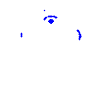
Particle: pion